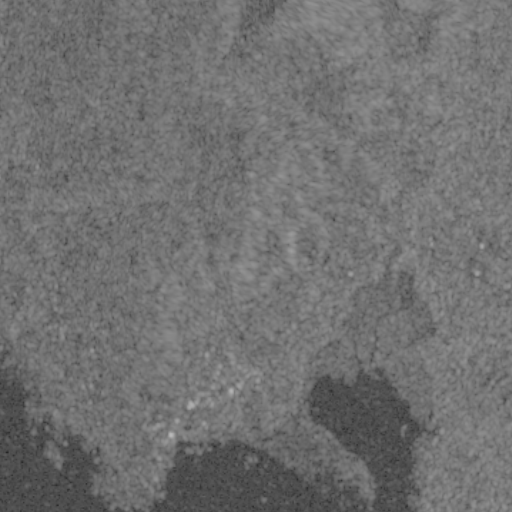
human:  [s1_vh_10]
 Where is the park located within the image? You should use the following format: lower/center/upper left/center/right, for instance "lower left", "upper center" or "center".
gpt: The park is located in the upper left of the image.
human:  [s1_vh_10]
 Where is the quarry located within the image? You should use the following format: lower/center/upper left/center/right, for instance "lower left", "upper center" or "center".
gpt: The quarry is located in the center of the image.
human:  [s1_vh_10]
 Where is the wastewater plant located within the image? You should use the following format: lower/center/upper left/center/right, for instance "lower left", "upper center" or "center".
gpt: The wastewater plant is located in the lower left of the image.
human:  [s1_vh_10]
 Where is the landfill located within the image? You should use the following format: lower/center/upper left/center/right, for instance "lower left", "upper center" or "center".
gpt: There is no landfill in the image.

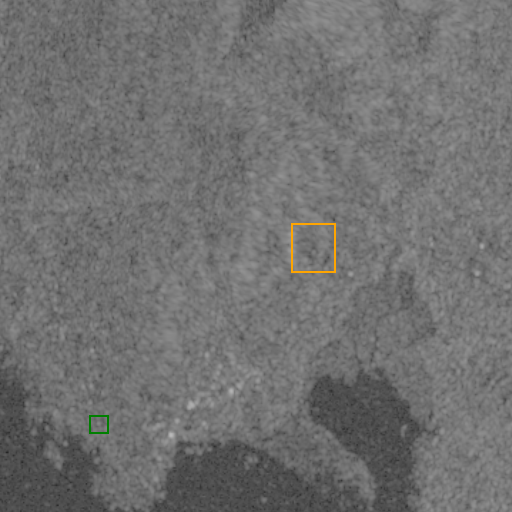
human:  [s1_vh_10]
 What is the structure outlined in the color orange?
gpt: The structure outlined in orange is a quarry.
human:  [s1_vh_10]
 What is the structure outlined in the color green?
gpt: The structure outlined in green is a wastewater plant.
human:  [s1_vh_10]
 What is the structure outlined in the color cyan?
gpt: There is no cyan outline.